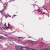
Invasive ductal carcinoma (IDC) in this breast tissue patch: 1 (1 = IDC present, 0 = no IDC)